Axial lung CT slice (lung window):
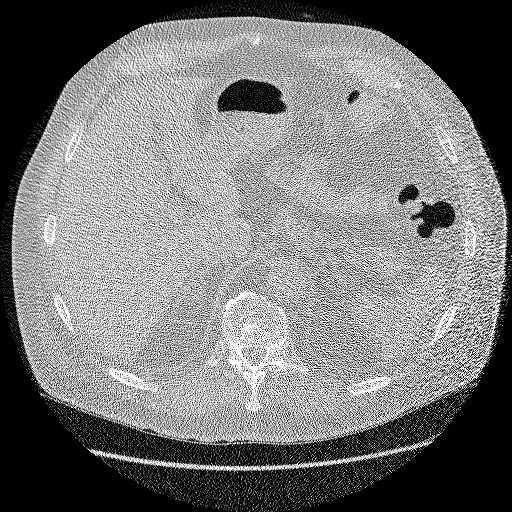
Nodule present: no